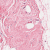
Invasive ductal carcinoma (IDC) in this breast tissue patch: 0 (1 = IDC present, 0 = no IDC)